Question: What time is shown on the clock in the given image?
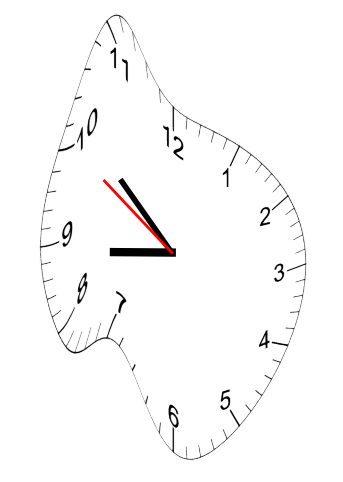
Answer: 08:51:50